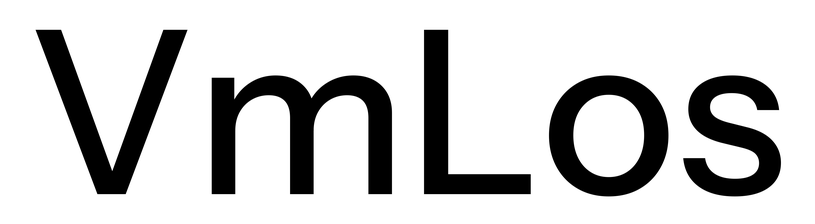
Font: InstrumentSans_Medium